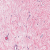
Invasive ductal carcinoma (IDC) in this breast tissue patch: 0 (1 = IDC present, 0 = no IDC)